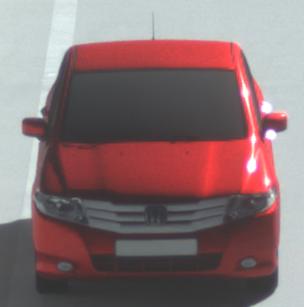
Make: Honda
Model: City
Detailed model: Gen. 6
Model produced from: 2008
Model produced until: 2013
Doors: 4
Color: red
Road condition: dry road
Daytime: morning or afternoon
Contrast: high contrast